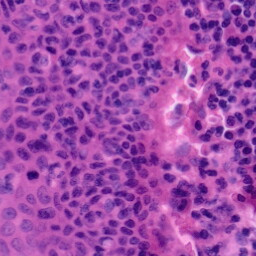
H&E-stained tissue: Tonsil